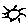
Label: sun